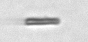
Label: fiber